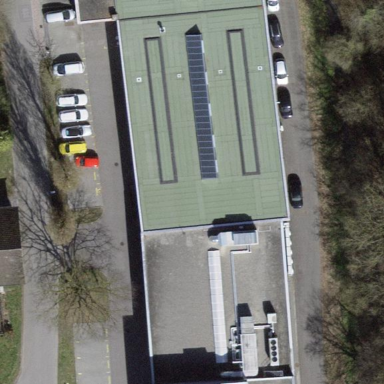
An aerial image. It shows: Building with flat roof.